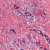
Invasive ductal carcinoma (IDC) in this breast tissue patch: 1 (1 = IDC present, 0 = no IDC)